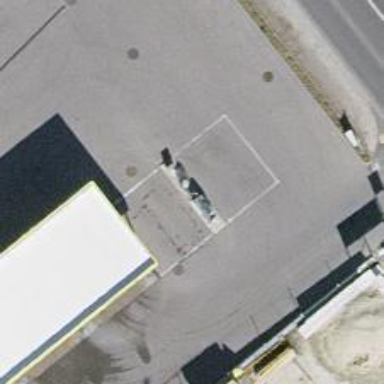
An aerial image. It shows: Charging station.